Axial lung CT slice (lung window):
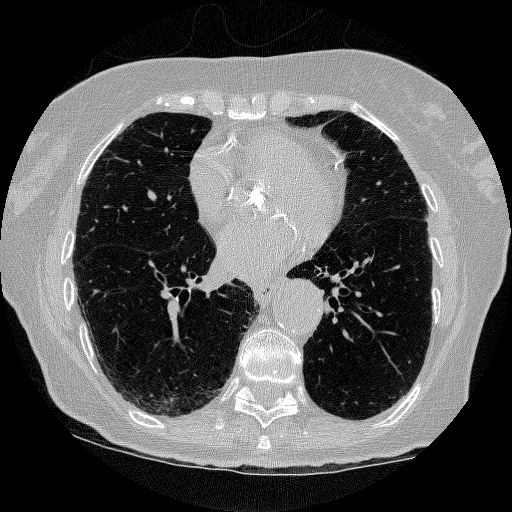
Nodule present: no